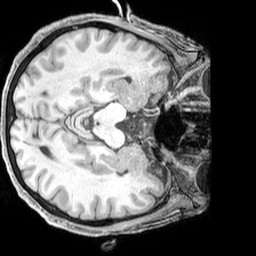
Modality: T1w
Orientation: axial
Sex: female
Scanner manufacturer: siemens
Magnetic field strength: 3 T
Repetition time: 2.3 s
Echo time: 0.00226 s